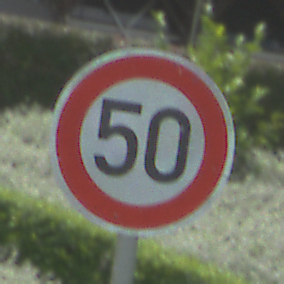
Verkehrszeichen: Geschwindigkeit50
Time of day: Midday
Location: Outdoor (Nature)
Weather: PartlyCloudy
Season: NotSpecified
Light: Natural